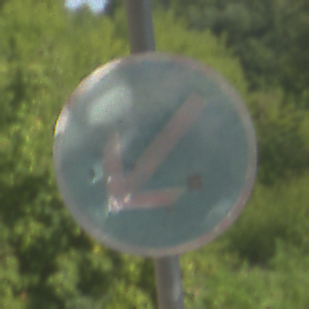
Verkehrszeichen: VorgeschriebeneVorbeifahrtLinks
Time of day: MorningAfternoon
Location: Outdoor (Nature)
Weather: PartlyCloudy
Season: NotSpecified
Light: Natural